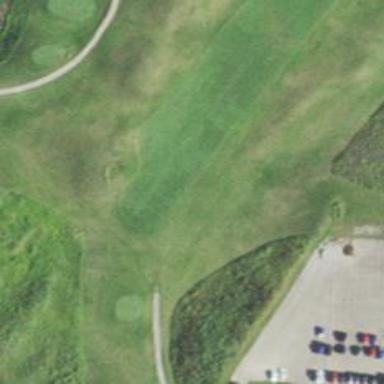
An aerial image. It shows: View of golf hole.